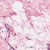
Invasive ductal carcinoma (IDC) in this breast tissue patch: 0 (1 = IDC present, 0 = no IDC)